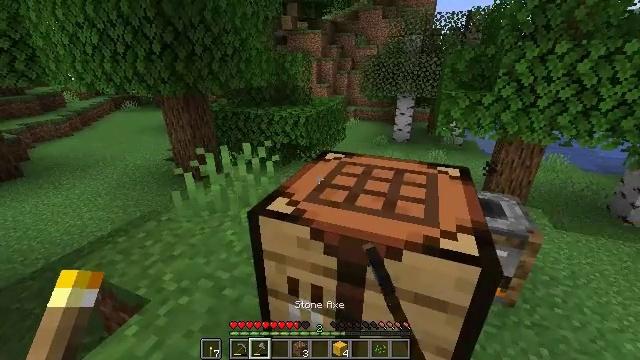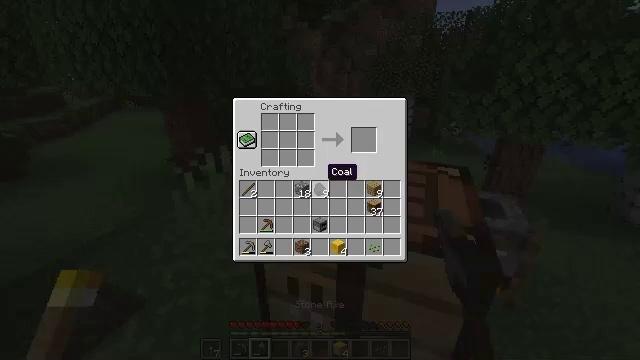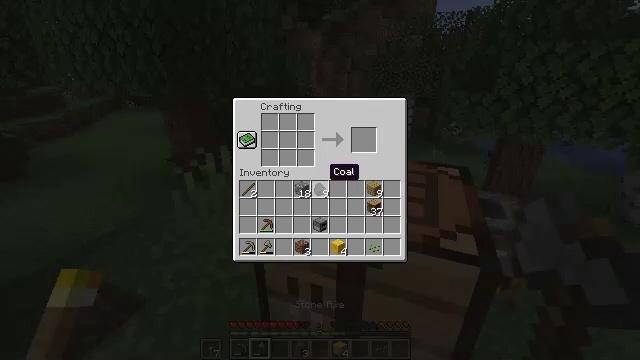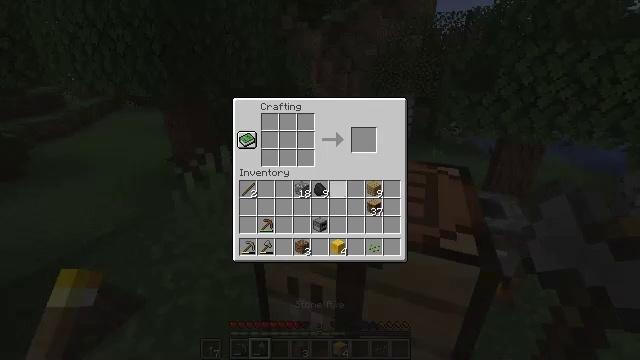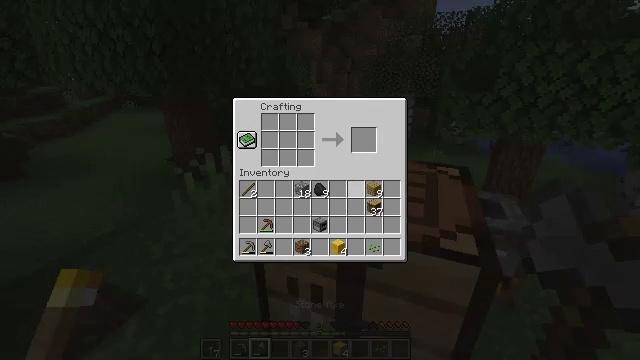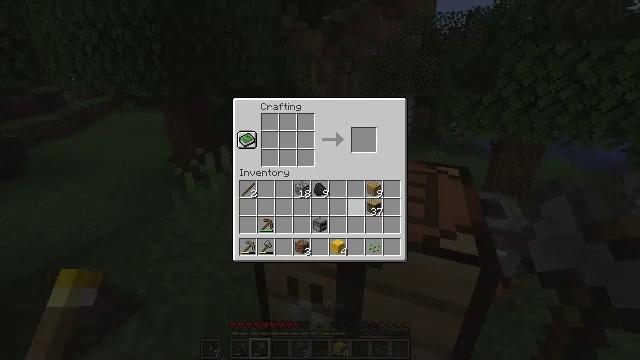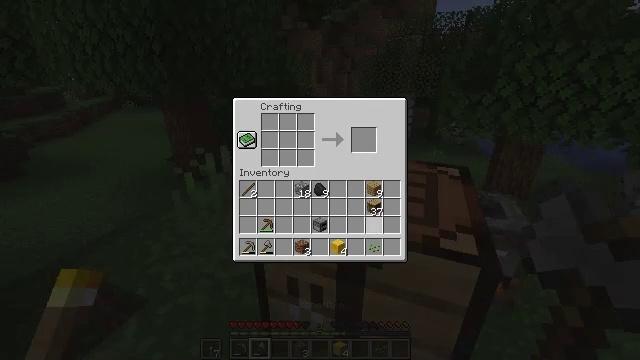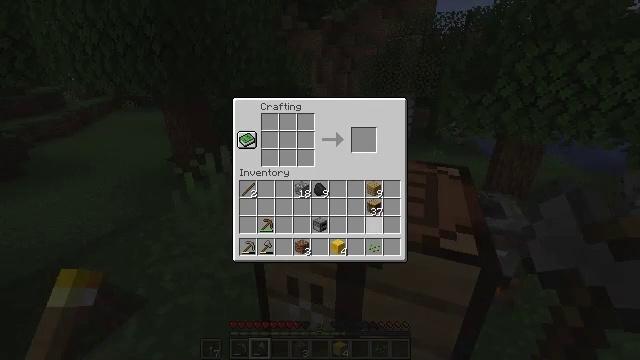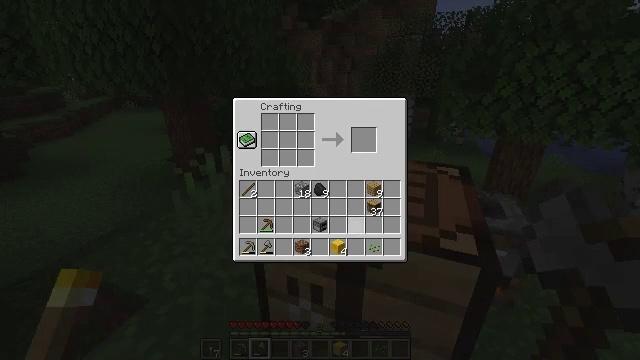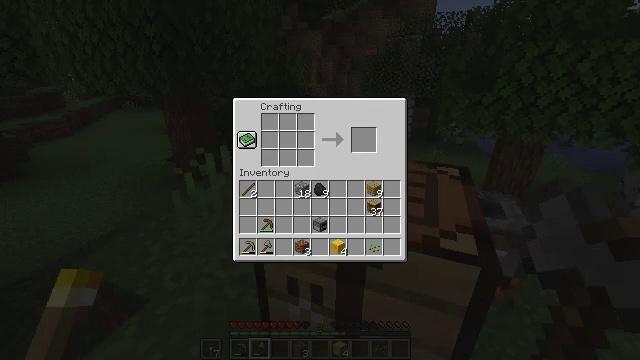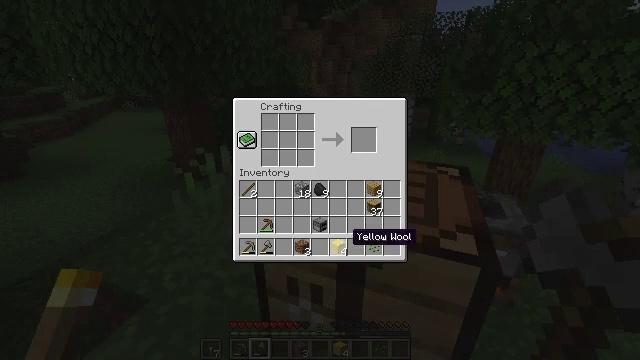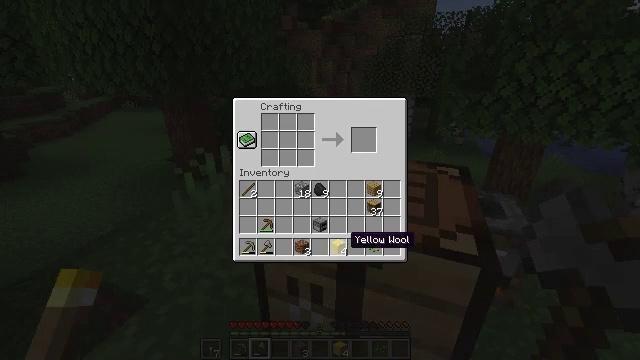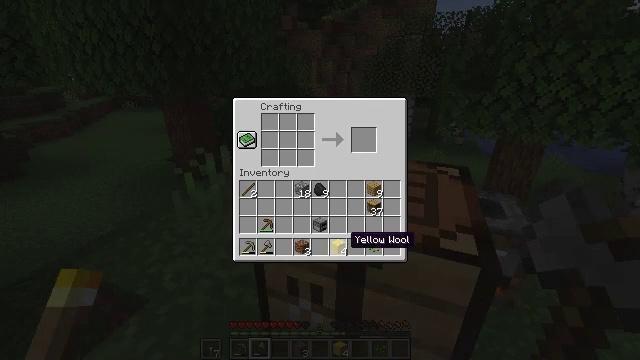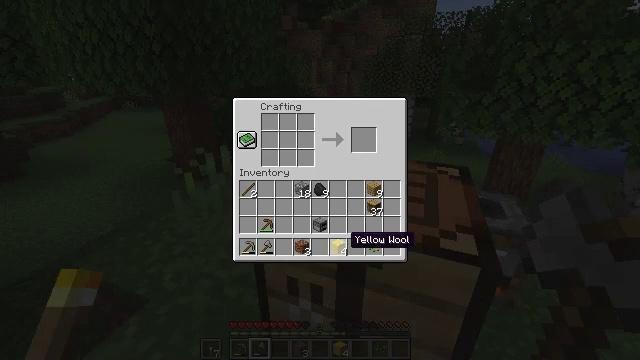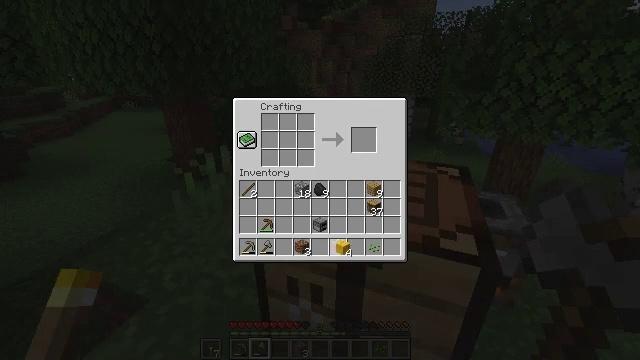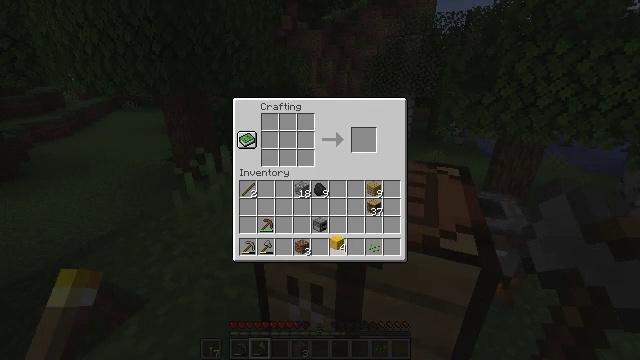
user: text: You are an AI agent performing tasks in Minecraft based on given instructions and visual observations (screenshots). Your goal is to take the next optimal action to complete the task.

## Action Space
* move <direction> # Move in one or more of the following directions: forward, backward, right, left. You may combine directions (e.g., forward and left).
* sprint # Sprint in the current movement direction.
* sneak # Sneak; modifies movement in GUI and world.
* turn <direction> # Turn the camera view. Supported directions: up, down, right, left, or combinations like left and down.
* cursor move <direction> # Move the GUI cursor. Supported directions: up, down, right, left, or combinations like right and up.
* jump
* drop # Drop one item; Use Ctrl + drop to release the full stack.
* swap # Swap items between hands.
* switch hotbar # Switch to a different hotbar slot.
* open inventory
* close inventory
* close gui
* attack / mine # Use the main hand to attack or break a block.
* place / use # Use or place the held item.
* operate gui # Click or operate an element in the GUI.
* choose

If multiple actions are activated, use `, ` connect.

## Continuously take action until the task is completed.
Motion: motion action
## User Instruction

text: Combine yellow wool and wooden planks to craft a yellow bed.
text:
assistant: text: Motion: open gui
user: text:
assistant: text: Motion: no_op
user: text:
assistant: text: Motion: cursor move right
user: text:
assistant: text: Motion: cursor move right and down
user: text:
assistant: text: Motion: cursor move down
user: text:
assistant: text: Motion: cursor move down
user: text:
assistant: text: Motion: no_op
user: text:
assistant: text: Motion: no_op
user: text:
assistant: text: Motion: cursor move left and down
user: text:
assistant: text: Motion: cursor move left and down
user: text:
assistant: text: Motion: no_op
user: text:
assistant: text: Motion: no_op
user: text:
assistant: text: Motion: no_op
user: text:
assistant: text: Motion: operate gui
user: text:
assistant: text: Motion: operate gui
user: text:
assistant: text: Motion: cursor move left and up
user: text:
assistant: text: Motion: cursor move left and up
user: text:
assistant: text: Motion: no_op
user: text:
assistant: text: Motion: no_op
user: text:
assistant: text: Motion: no_op
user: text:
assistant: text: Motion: cursor move left
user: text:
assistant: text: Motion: no_op
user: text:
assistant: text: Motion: no_op
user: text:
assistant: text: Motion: no_op
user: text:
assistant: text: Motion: no_op
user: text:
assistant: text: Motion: choose
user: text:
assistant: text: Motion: choose
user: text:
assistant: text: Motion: choose
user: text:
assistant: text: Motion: cursor move right, choose
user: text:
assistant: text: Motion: cursor move right, choose